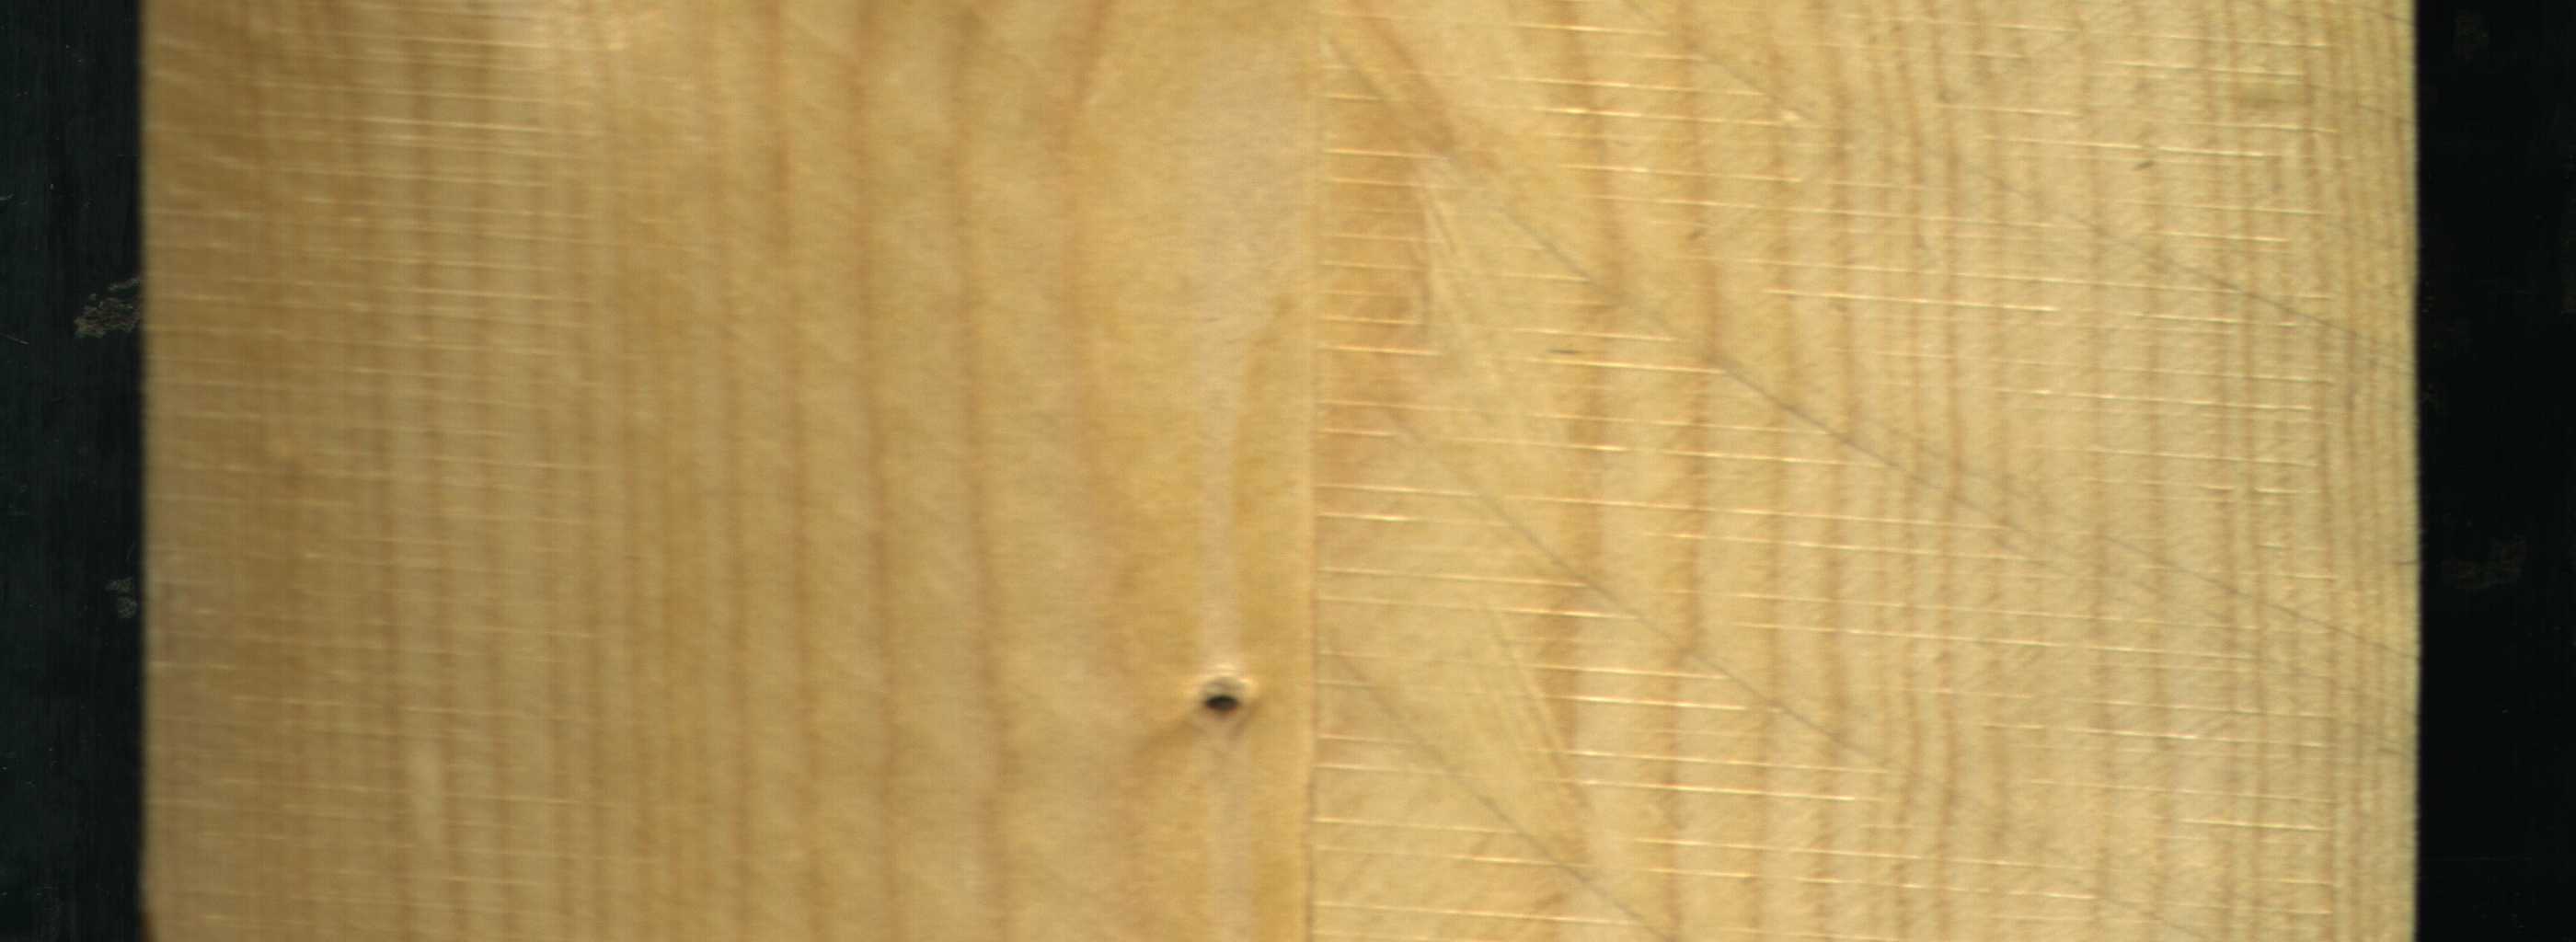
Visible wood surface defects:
Dead_Knot